Question: The 'Client' table:
'''
Id (PK), int, not null (IDENTITY)
NoClient, int, not null
'''
The form (wireframe):

- - - - - -
How to solve that problem SQL-wise?
I'm talking about the 'NoClient' column, not 'ID'.
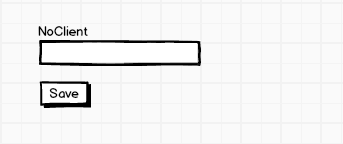
Answer: Strictly interpreting those rules, there is no solution. One of those rules is either not correct, or not precise. You can't solve it with an AFTER trigger, because you can't attempt to insert a blank into a numeric field, nor can you with a BEFORE trigger. You can't use a default either.
Now, if you mean that "when left blank" means "when left null", then you can solve it with a very carefully crafted BEFORE TRIGGER. (Or an AFTER TRIGGER, if you can change the field to a nullable int)
If you mean that "when left blank" means that you don't mention the column in your insert/update, then you might be able to get by with a carefully crafted default, by converting a call to GUID via NewID to a very large number.
As a side note, I would tell the designer to go back and redesign it, because whatever solution you do finally come up with, it is not very scalable, and a PITA to do correctly. You have to basically lock the entire table (from reading and writing), do an entire table/index scan to make sure the value you come up with is UNIQUE. You probably should be using the ID field as the client no, possibly seeding the identity with something not starting with 0.